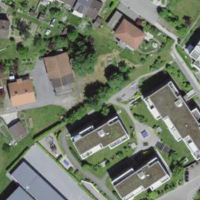
EUNIS habitat code: 55
Species observed at this site:
Chelidonium majus